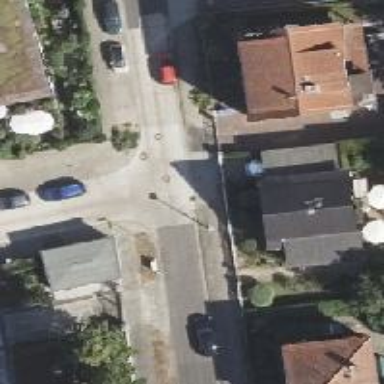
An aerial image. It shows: Residential road with asphalt surface and sidewalks on both sides. The surface of the left sidewalk is made of sett.